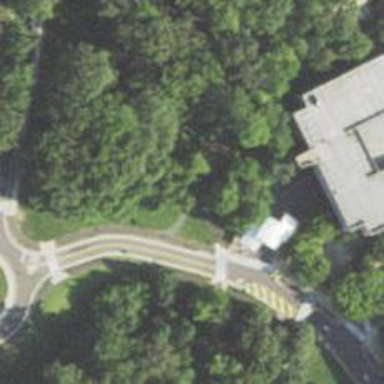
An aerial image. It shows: Footway bridge.